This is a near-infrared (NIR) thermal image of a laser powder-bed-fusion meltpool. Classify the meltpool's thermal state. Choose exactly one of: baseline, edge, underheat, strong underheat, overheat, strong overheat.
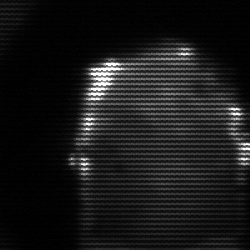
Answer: baseline